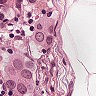
Metastatic tissue present: yes